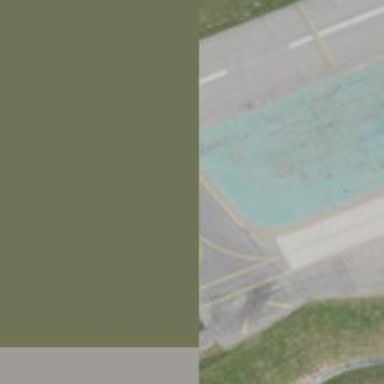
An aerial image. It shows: Asphalt runway with displaced threshold at airport.